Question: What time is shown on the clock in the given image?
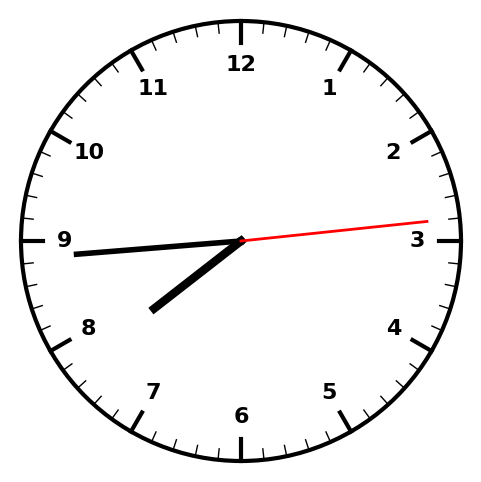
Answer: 07:44:14